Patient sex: F
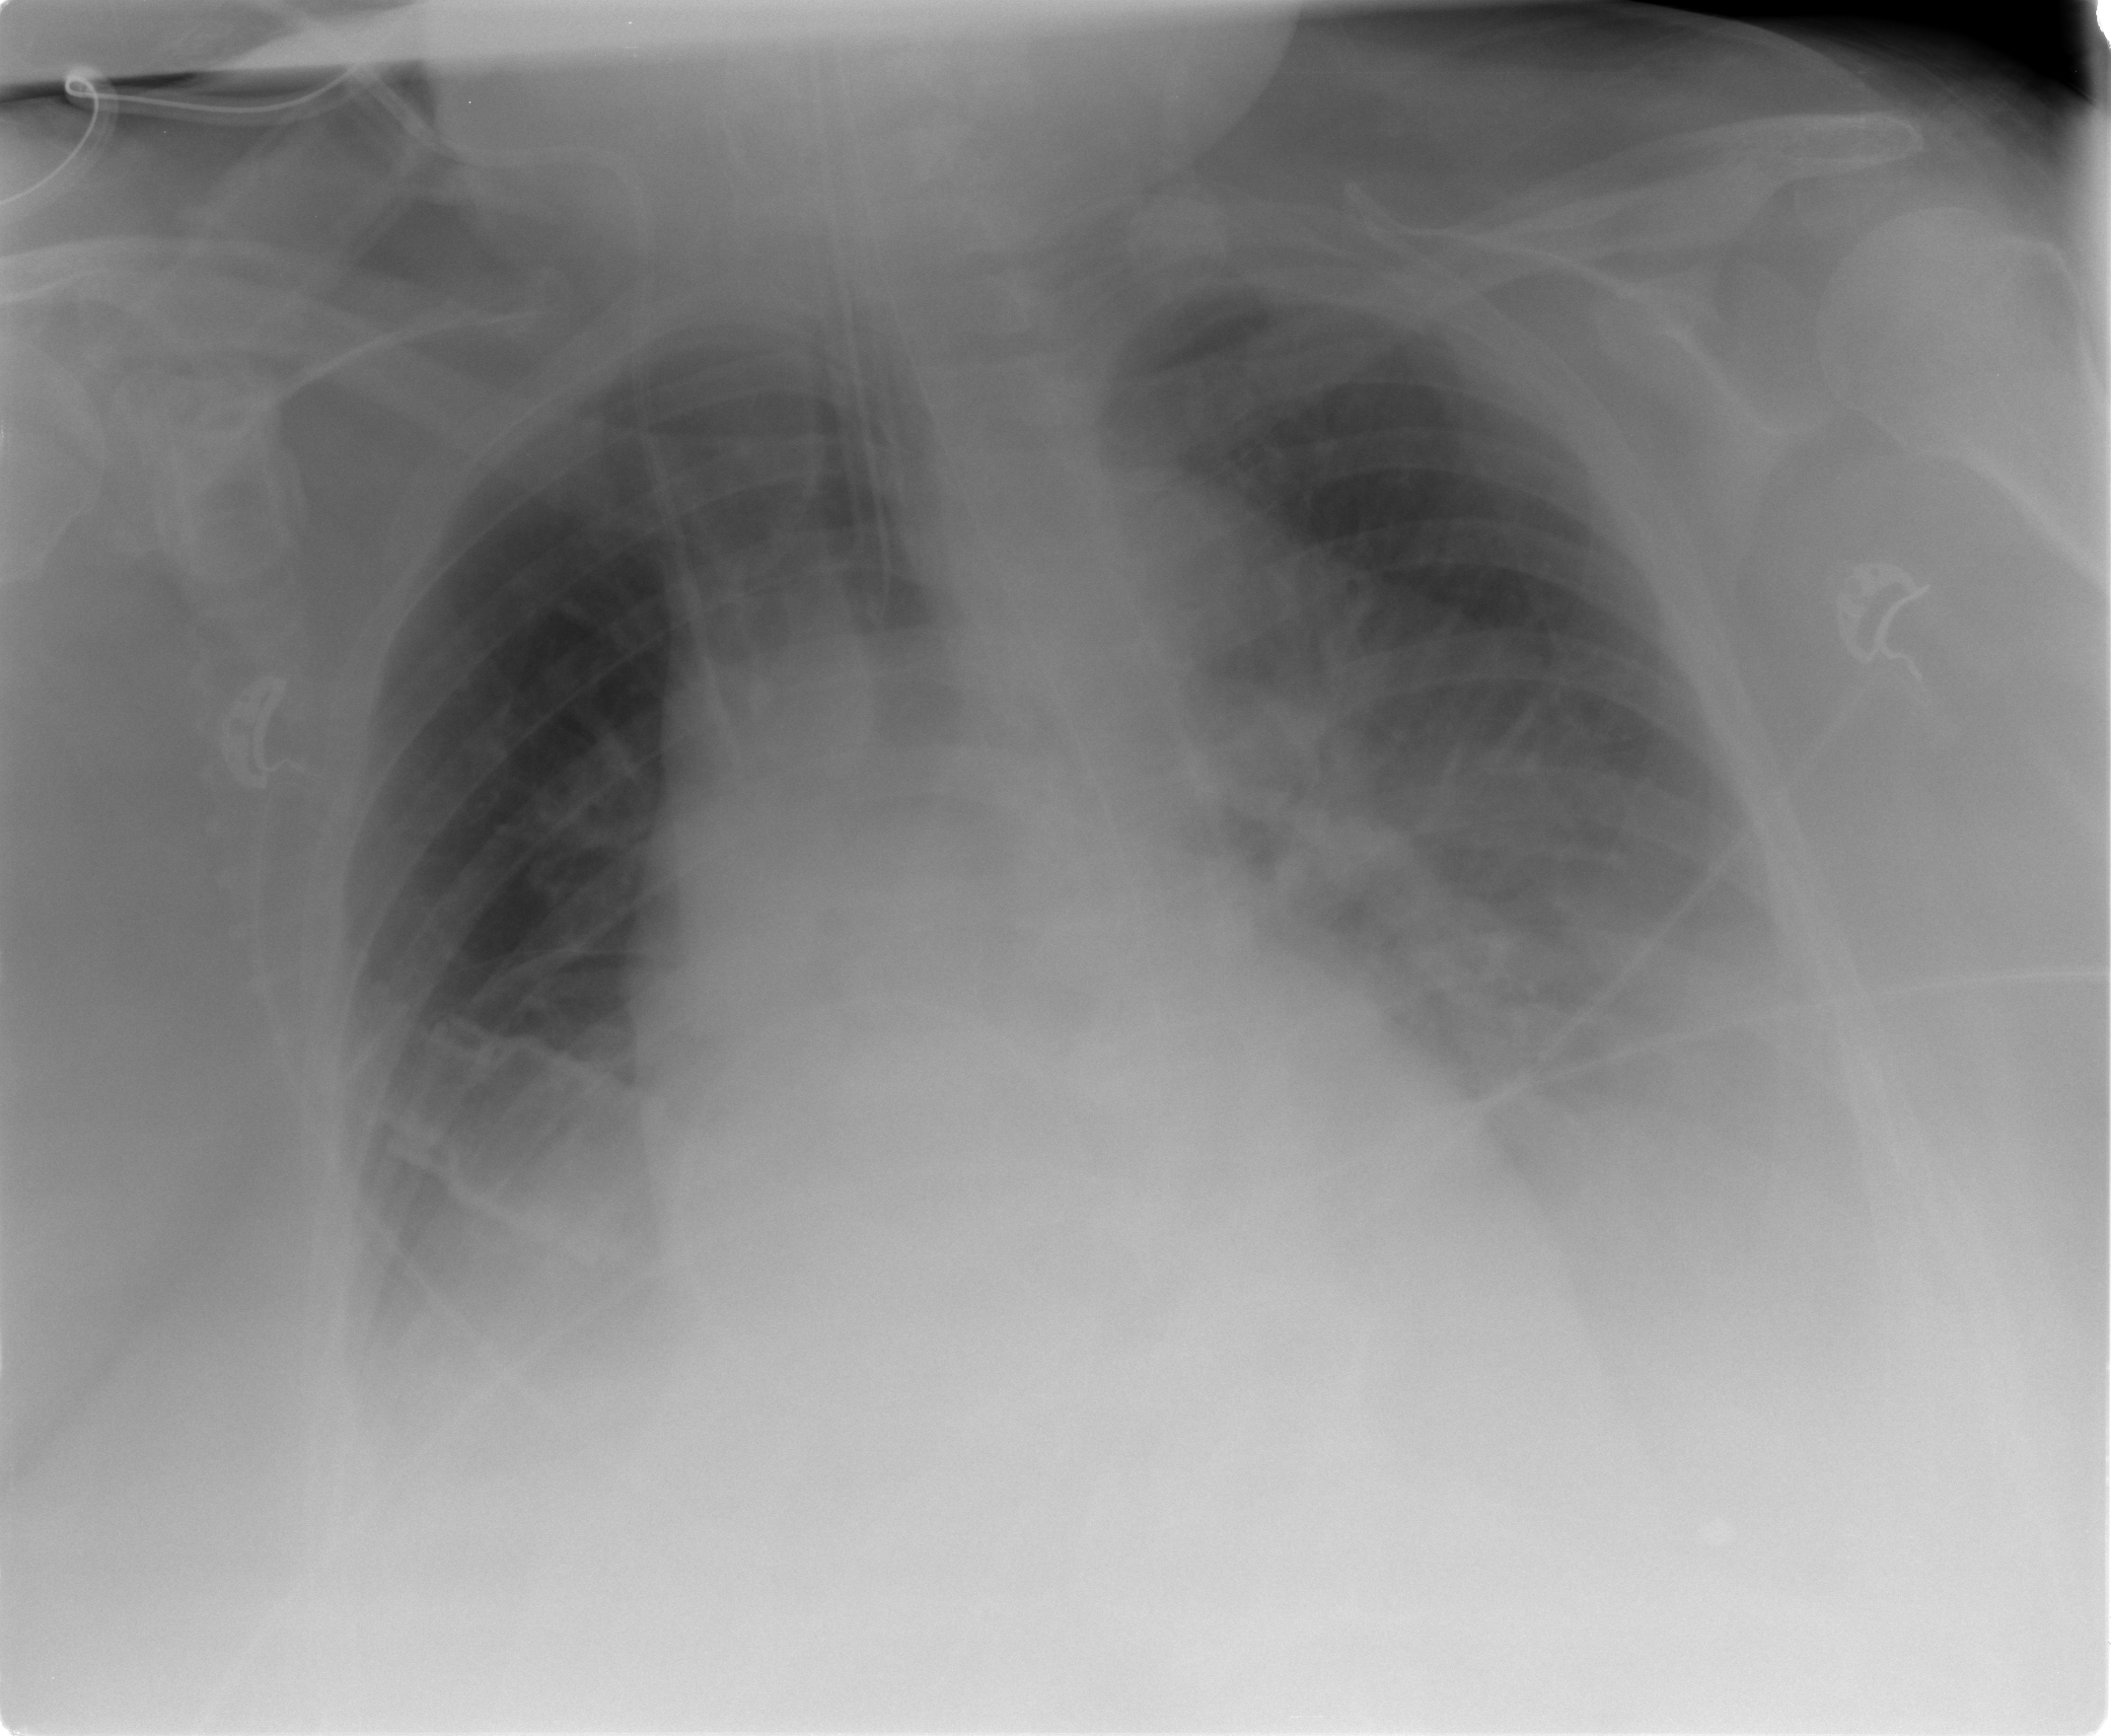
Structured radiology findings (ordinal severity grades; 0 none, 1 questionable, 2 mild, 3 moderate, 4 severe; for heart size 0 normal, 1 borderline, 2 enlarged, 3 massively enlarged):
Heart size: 2
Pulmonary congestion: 2
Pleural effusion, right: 2
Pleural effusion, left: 2
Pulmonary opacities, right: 0
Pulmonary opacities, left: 2
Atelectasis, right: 2
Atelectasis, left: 2